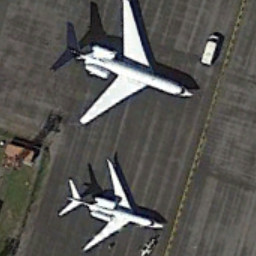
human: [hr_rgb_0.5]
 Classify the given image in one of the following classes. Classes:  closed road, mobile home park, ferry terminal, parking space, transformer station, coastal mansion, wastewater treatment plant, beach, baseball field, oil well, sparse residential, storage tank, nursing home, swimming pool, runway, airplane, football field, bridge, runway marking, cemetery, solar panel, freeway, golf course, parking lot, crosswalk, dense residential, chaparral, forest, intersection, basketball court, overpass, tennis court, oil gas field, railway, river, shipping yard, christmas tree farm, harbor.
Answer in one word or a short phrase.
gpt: airplane